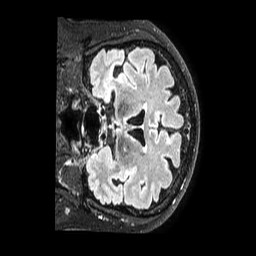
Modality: FLAIR
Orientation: coronal
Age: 62
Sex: male
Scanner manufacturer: philips
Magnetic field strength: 3 T
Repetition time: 4.8 s
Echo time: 0.34 s